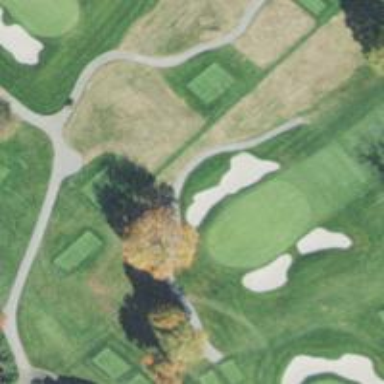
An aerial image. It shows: Path used for both walking and golf.